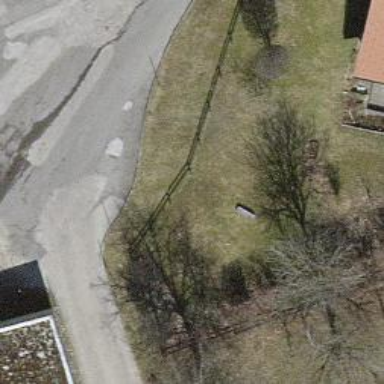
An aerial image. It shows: Fence is in the image.